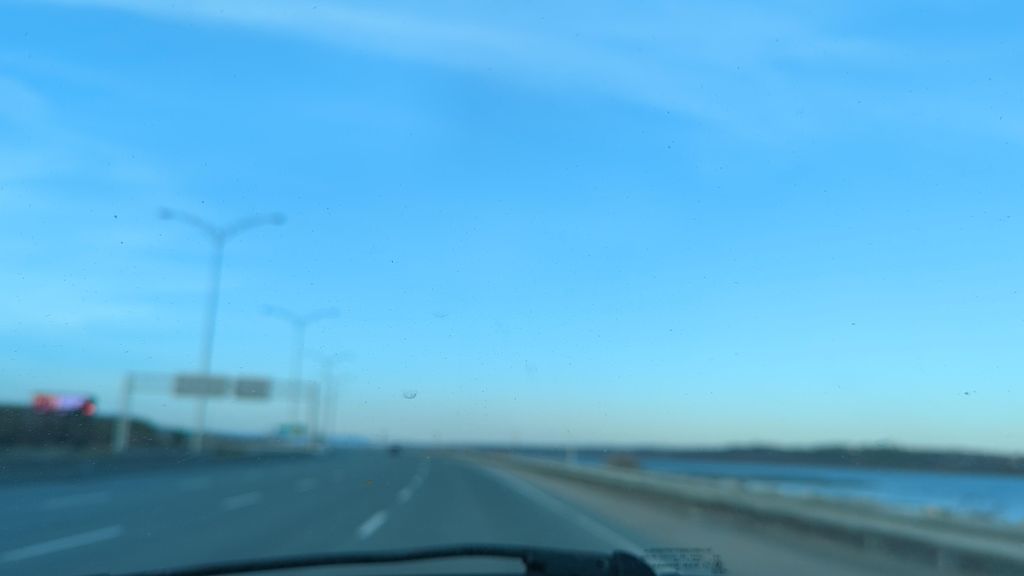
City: quebec_city